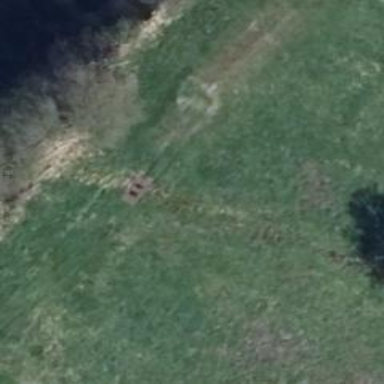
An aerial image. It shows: Grassy track crossing bridge. The track has grade5 tracktype.